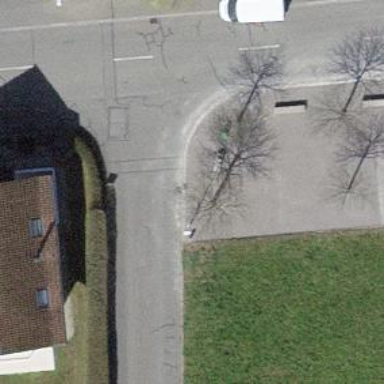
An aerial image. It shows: Bench.